Question: I've scoured the internet in search for an answer to this, but I cannot seem to find something that works. When I rotate an image, say, 5 degrees, that image is rotated within a boundary image that is created to house the rotation. That created image is completely black.
I'm trying to make it so that the bounding box image is completely transparent.
Some of the other websites and questions I've looked at say that this should work:
'''
<?PHP
$png = imagecreatefrompng('polaroids/polaroid0002.png');
// Do required operations
$png = imagerotate($png, 354.793, 0, 0);
// Turn off alpha blending and set alpha flag
imagealphablending($png, false);
imagesavealpha($png, true);
// Output image to browser
header('Content-Type: image/png');
imagepng($png);
imagedestroy($png);
?>
'''
However, that yields this:

What can I do for the black bounding box to be transparent?
Thanks!
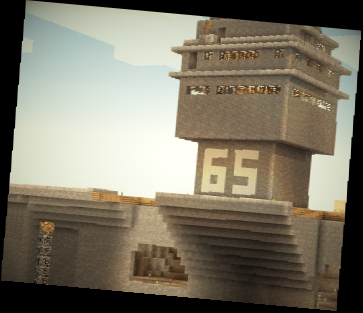
Answer: Just set a transparent colour 'imagecolorallocatealpha($png, 0, 0, 0, 127)' for background color.
'''
<?php
$png = imagecreatefrompng('polaroids/polaroid0002.png');
// Do required operations
$png = imagerotate($png, 354.793, imagecolorallocatealpha($png, 0, 0, 0, 127), 0);
// Turn off alpha blending and set alpha flag
imagealphablending($png, false);
imagesavealpha($png, true);
// Output image to browser
header('Content-Type: image/png');
imagepng($png);
imagedestroy($png);
?>
'''